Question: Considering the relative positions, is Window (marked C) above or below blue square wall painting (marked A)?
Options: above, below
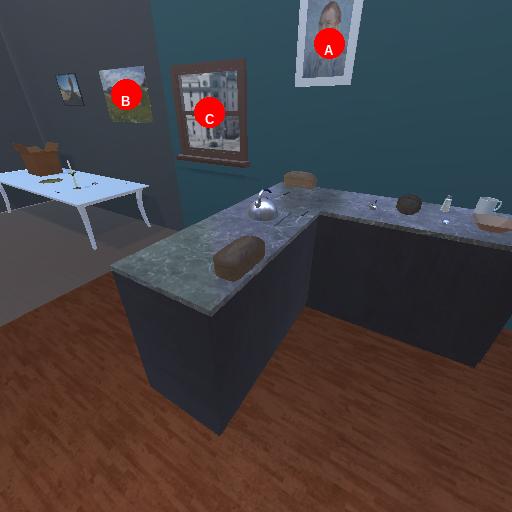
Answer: above